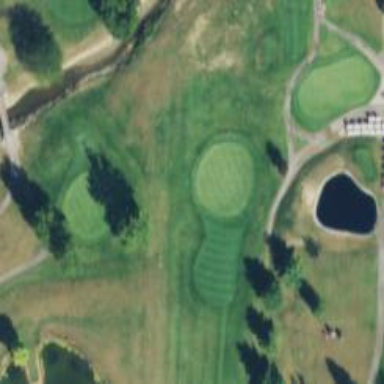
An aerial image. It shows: Golf hole.